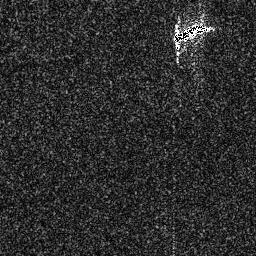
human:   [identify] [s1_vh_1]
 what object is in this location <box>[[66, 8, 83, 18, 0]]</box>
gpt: <ref>1 medium ship at the top right</ref>